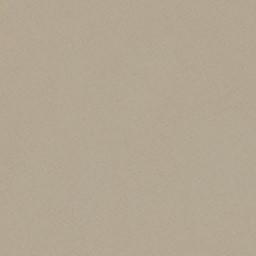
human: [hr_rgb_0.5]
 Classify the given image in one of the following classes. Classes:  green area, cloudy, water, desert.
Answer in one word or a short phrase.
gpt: desert